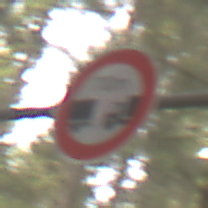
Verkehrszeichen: VerbotUnterschreitenMindestabstand
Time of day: MorningAfternoon
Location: Outdoor (Nature)
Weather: Overcast
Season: Winter
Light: Natural